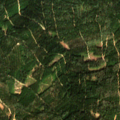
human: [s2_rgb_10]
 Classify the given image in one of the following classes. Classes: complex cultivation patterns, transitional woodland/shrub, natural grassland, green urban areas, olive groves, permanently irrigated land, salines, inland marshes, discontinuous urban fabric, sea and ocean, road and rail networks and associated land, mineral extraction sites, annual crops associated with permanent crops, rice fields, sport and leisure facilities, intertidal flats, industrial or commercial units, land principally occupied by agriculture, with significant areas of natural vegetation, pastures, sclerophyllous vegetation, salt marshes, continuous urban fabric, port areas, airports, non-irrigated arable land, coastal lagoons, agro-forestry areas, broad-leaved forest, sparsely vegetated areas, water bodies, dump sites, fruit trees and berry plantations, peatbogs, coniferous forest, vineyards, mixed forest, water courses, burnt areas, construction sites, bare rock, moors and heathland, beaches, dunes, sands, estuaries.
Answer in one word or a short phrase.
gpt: coniferous forest